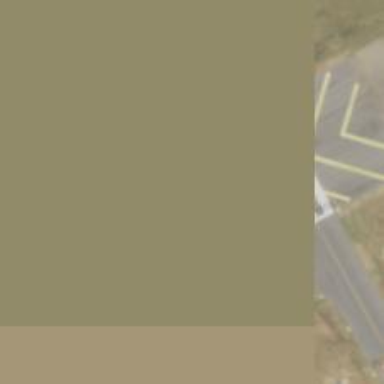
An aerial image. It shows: Image of taxiway at airport.